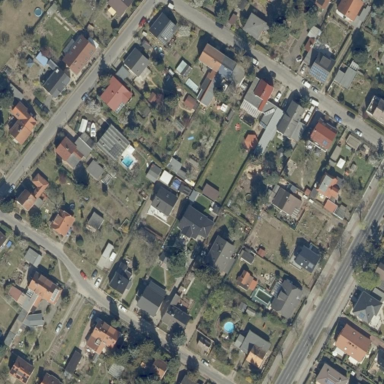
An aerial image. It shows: Residential area.